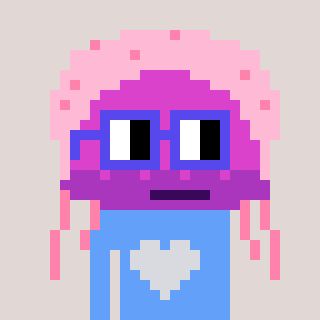
a pixel art character with square blue glasses, a jellyfish-shaped head and a blue-colored body on a warm background